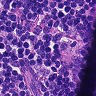
Metastatic tissue present: no